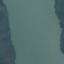
Land use / land cover: River